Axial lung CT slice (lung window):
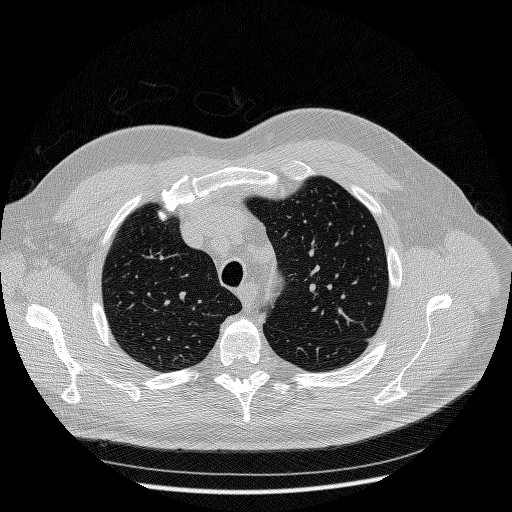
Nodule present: no